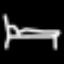
Label: bed